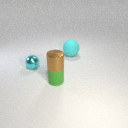
small green rubber cylinder below small brown metal cylinder